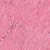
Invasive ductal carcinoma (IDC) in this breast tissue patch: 0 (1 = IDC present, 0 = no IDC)